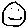
Label: smiley face